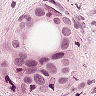
Metastatic tissue present: yes